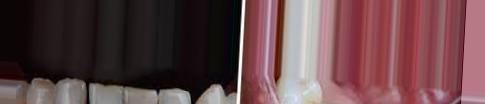
Condition: Tooth Discoloration